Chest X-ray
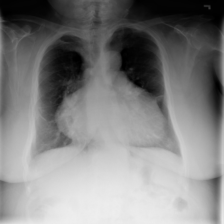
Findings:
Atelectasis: negative
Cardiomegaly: negative
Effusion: negative
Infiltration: negative
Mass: negative
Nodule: negative
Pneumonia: negative
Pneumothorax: negative
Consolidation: negative
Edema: negative
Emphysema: negative
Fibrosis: negative
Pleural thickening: negative
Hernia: negative